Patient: sex F, age 64
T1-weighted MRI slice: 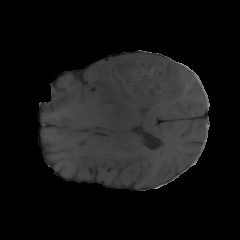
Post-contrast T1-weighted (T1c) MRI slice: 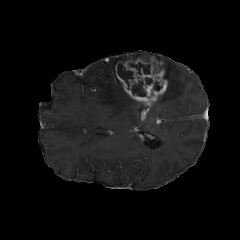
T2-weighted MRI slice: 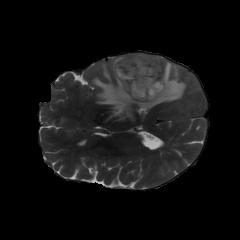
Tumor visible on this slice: yes
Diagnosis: Glioblastoma, IDH-wildtype
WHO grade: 4